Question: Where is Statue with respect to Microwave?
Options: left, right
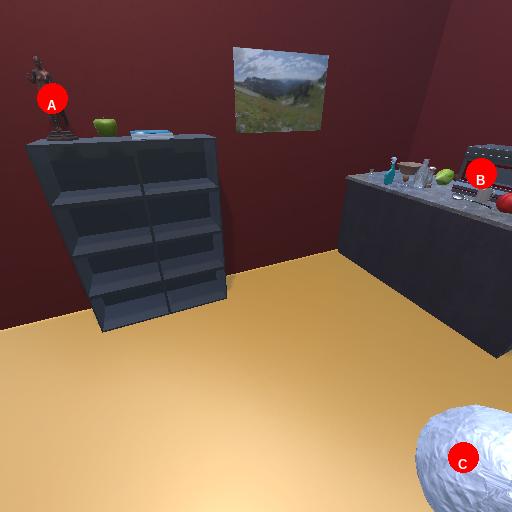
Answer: left